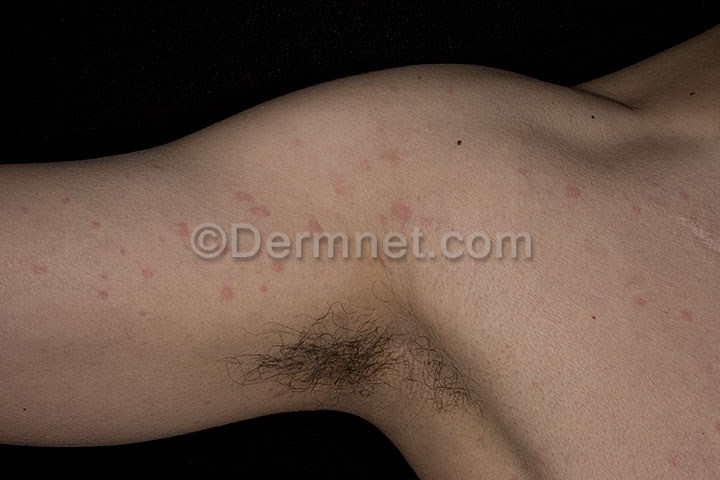
Disease: Urticaria Hives